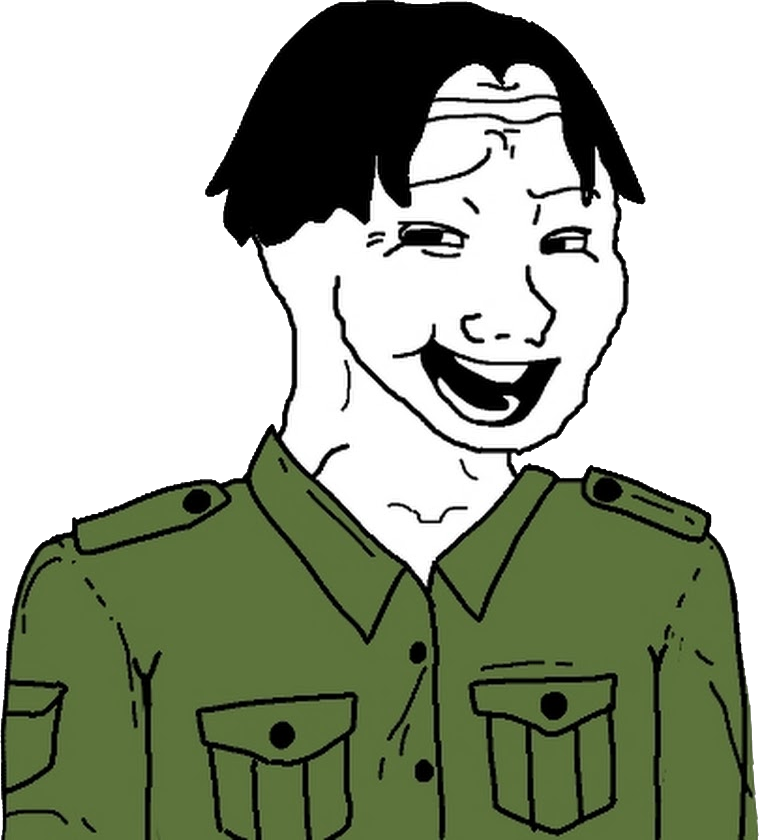
Label: 5_Bloomer